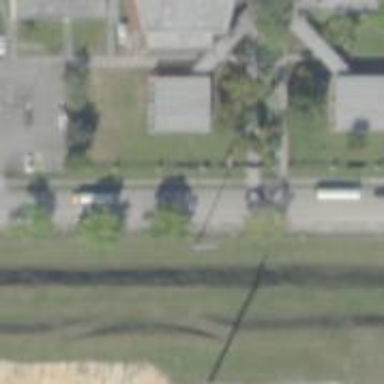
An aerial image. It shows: Power pole.